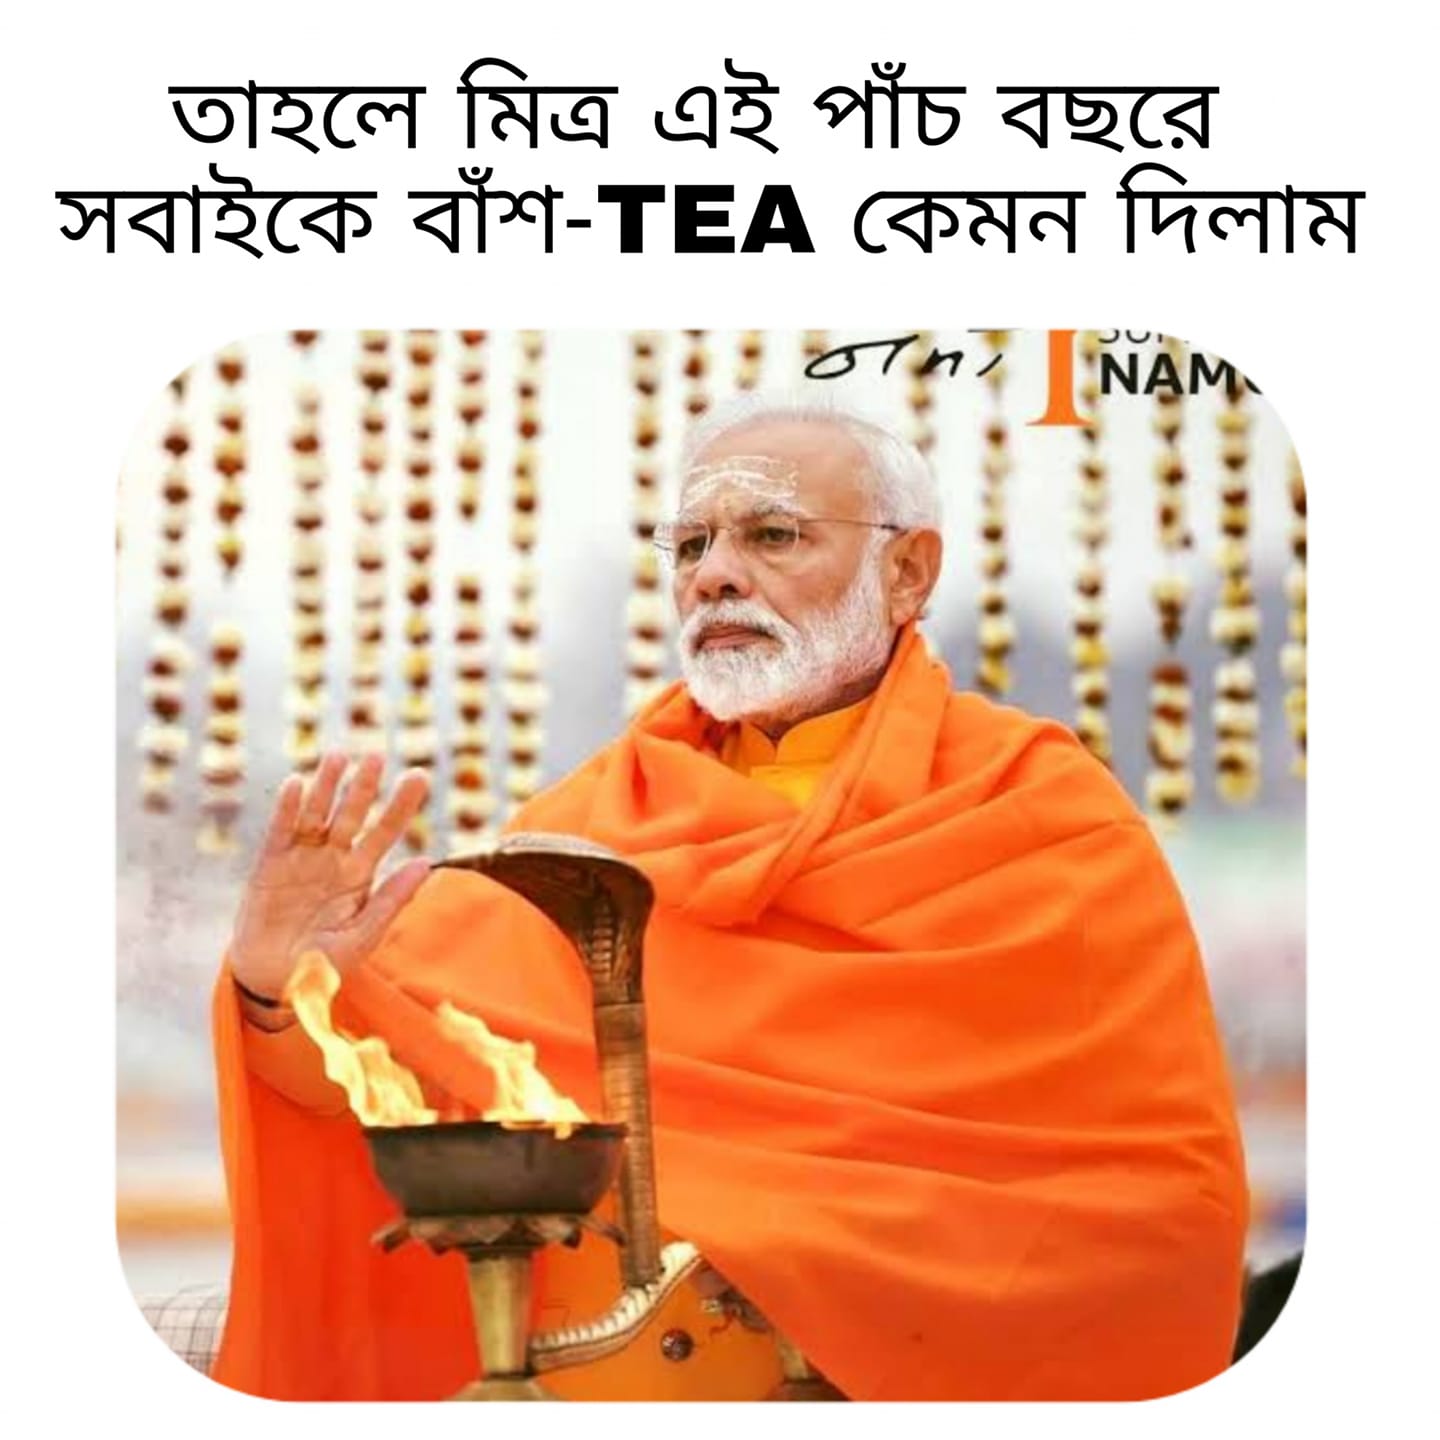
Caption: তাহলে মিত্র এই পাঁচ বছরে সবাইকে বাঁশ-TEA  কেমন দিলাম
Label: hate